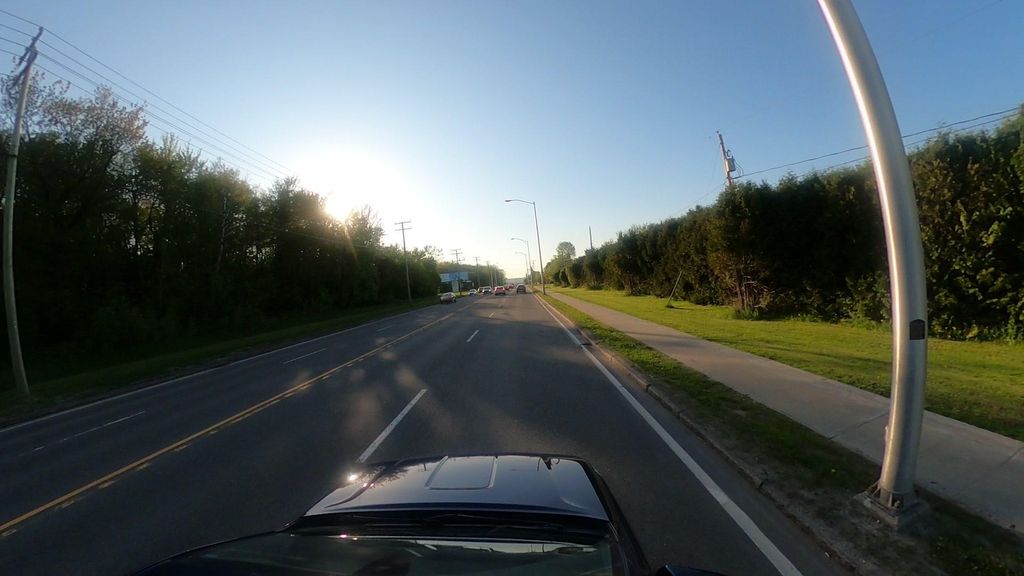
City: quebec_city